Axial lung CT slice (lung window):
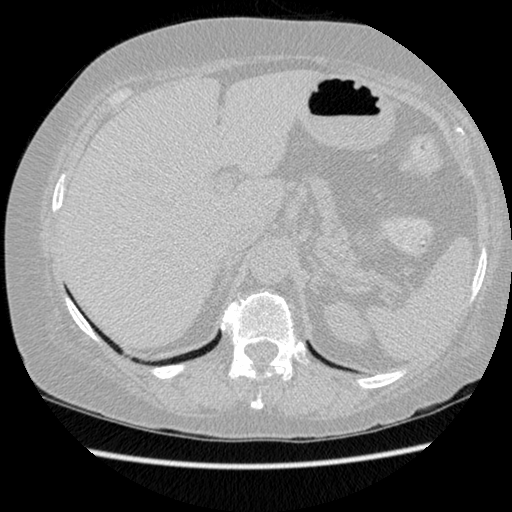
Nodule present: no